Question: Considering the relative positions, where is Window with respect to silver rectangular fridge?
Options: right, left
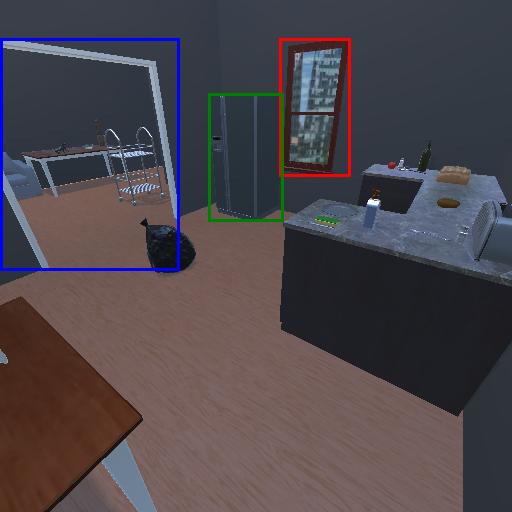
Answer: right